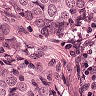
Metastatic tissue present: yes